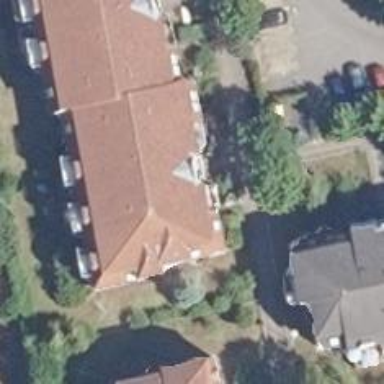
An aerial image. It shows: View of apartment building.